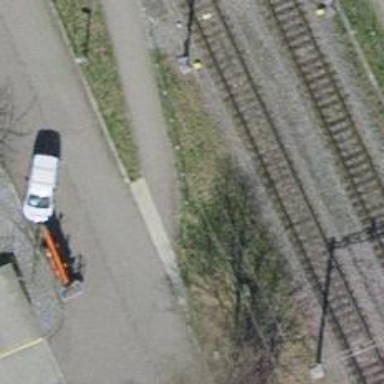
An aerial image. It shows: Asphalt footway with ramp.